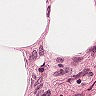
Metastatic tissue present: no